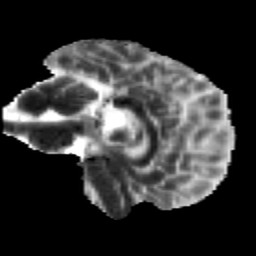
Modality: MD
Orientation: sagittal
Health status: healthy
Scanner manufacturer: siemens
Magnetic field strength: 3 T
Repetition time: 12 s
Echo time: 0.092 s